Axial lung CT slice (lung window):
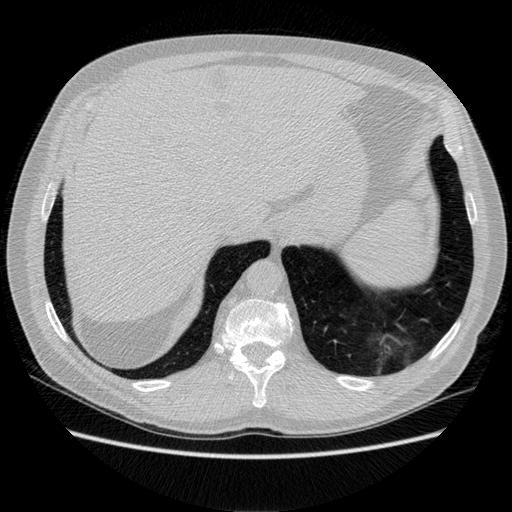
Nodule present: no